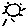
Label: sun